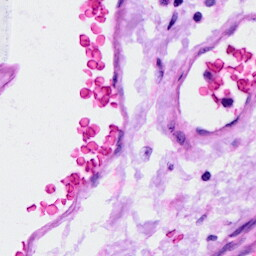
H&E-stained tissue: Ovarian